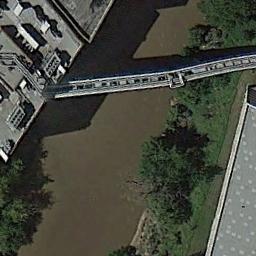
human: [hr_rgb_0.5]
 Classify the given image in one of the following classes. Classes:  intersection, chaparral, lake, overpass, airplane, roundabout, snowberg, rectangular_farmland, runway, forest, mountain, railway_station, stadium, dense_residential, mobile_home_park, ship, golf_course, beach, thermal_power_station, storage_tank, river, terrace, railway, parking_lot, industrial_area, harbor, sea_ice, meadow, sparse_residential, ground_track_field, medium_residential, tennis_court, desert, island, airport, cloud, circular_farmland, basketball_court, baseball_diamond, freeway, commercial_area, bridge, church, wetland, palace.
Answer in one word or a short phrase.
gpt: bridge